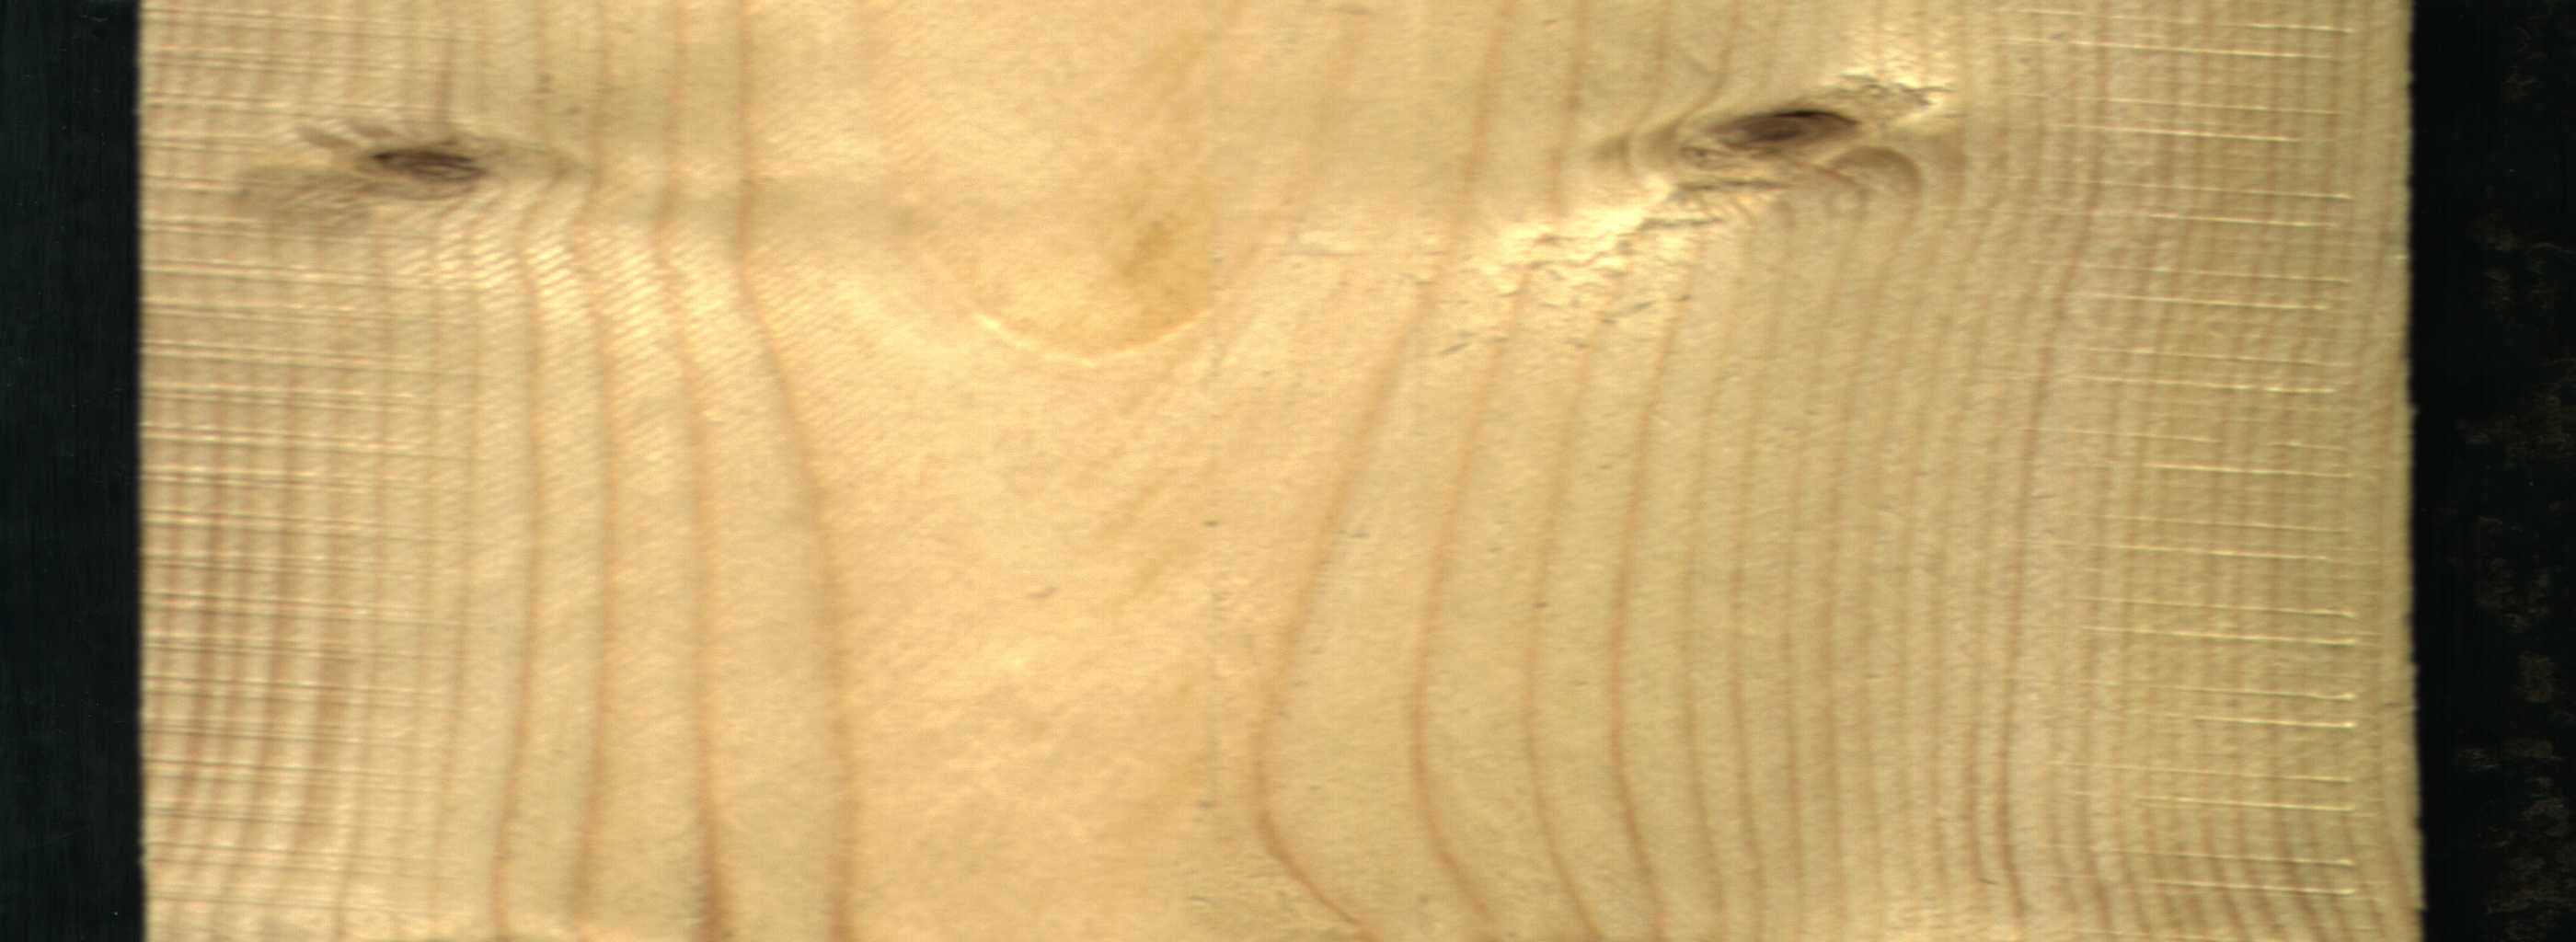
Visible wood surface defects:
Live_Knot
Live_Knot